Question: I am having issues with my Bootstrap Navbar. It seems working fine for a couple months ago but now it just does weird things, no idea why. My biggest problem is when on small window sizes I try to expand my Navmenu it does it on the right side instead of underneath the actual hamburger.
This is my nav code:
'''
<div class="menue">
<nav class="navbar navbar-expand-lg navbar-light">
<a class="navbar-brand" href="#">Kosmetik Asura</a>
<button class="navbar-toggler" type="button" data-toggle="collapse" data-target="#navbarNav" aria-controls="navbarNav" aria-expanded="false" aria-label="Toggle navigation">
<span class="navbar-toggler-icon"></span>
</button>
<div class="collapse navbar-collapse" id="navbarNav">
<ul class="navbar-nav mr-auto mt-2 mt-lg-0">
<li class="nav-item">
<a class="nav-link" href="#">Home</a>
</li>
<li class="nav-item">
<a class="nav-link" href="#ueber">Uber</a>
</li>
<li class="nav-item">
<a class="nav-link" href="#angebote">Angebot</a>
</li>
<li class="nav-item">
<a class="nav-link" href="#news">News</a>
</li>
<li class="nav-item">
<a class="nav-link" href="#kontakt">Kontakt</a>
</li>
</ul>
</div>
</nav>
</div>
'''
Can anyone tell me what I need to change?
Thanks in advance!
PS: this is on
'''
<link rel="stylesheet" href="https://maxcdn.bootstrapcdn.com/bootstrap/4.0.0-beta.2/css/bootstrap.min.css" integrity="sha384-PsH8R72JQ3SOdhVi3uxftmaW6Vc51MKb0q5P2rRUpPvrszuE4W1povHYgTpBfshb" crossorigin="anonymous">
<script src="https://code.jquery.com/jquery-3.2.1.slim.min.js" integrity="sha384-KJ3o2DKtIkvYIK3UENzmM7KCkRr/rE9/Qpg6aAZGJwFDMVNA/GpGFF93hXpG5KkN" crossorigin="anonymous"></script>
<script src="https://cdnjs.cloudflare.com/ajax/libs/popper.js/1.12.3/umd/popper.min.js" integrity="sha384-vFJXuSJphROIrBnz7yo7oB41mKfc8JzQZiCq4NCceLEaO4IHwicKwpJf9c9IpFgh" crossorigin="anonymous"></script>
<script src="https://maxcdn.bootstrapcdn.com/bootstrap/4.0.0-beta.2/js/bootstrap.min.js" integrity="sha384-alpBpkh1PFOepccYVYDB4do5UnbKysX5WZXm3XxPqe5iKTfUKjNkCk9SaVuEZflJ" crossorigin="anonymous"></script>
'''

CSS:
'''
/*NAV*/
nav li{
border-left: 2px solid black;
font-size: 1em;
}
nav li:hover{
border-left: 2px solid black;
box-shadow: inset 0px 0px 5px #000;
}
.navbar{
background-color: #f2f2f2;
height: 90px;
border-bottom: 1px solid grey;
border-top: 1px solid grey;
-webkit-box-shadow: 0px 10px 20px 0px rgba(0,0,0,0.4);
-moz-box-shadow: 0px 10px 20px 0px rgba(0,0,0,0.4);
box-shadow: 0px 10px 20px 0px rgba(0,0,0,0.4);
}
.nav-link{
width: 150px;
text-align: center;
}
'''
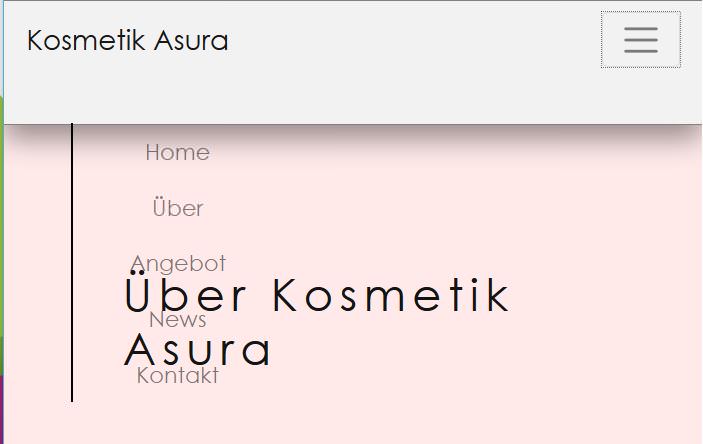
Answer: 'align' 'ul' to 'right'
'''
.navbar-nav{
float: right!important;
}
'''
'''
<link rel="stylesheet" href="https://maxcdn.bootstrapcdn.com/bootstrap/4.0.0-beta.2/css/bootstrap.min.css" integrity="sha384-PsH8R72JQ3SOdhVi3uxftmaW6Vc51MKb0q5P2rRUpPvrszuE4W1povHYgTpBfshb" crossorigin="anonymous">
<script src="https://code.jquery.com/jquery-3.2.1.slim.min.js" integrity="sha384-KJ3o2DKtIkvYIK3UENzmM7KCkRr/rE9/Qpg6aAZGJwFDMVNA/GpGFF93hXpG5KkN" crossorigin="anonymous"></script>
<script src="https://cdnjs.cloudflare.com/ajax/libs/popper.js/1.12.3/umd/popper.min.js" integrity="sha384-vFJXuSJphROIrBnz7yo7oB41mKfc8JzQZiCq4NCceLEaO4IHwicKwpJf9c9IpFgh" crossorigin="anonymous"></script>
<script src="https://maxcdn.bootstrapcdn.com/bootstrap/4.0.0-beta.2/js/bootstrap.min.js" integrity="sha384-alpBpkh1PFOepccYVYDB4do5UnbKysX5WZXm3XxPqe5iKTfUKjNkCk9SaVuEZflJ" crossorigin="anonymous"></script>
<div class="menue">
<nav class="navbar navbar-expand-lg navbar-light">
<a class="navbar-brand" href="#">Kosmetik Asura</a>
<button class="navbar-toggler" type="button" data-toggle="collapse" data-target="#navbarNav" aria-controls="navbarNav" aria-expanded="false" aria-label="Toggle navigation">
<span class="navbar-toggler-icon"></span>
</button>
<div class="collapse navbar-collapse" id="navbarNav">
<ul class="navbar-nav mr-auto mt-2 mt-lg-0">
<li class="nav-item">
<a class="nav-link" href="#">Home</a>
</li>
<li class="nav-item">
<a class="nav-link" href="#ueber">Uber</a>
</li>
<li class="nav-item">
<a class="nav-link" href="#angebote">Angebot</a>
</li>
<li class="nav-item">
<a class="nav-link" href="#news">News</a>
</li>
<li class="nav-item">
<a class="nav-link" href="#kontakt">Kontakt</a>
</li>
</ul>
</div>
</nav>
</div>
'''
> I get a black bar on the left of the expanded menu and its somehow
transparent.
remove it from your css:
'''
border-left: 2px solid black;
box-shadow: inset 0px 0px 5px #000;
'''